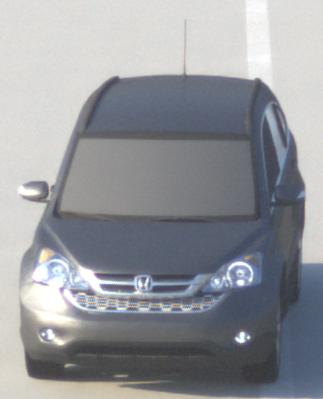
Make: Honda
Model: CR-V
Detailed model: CR-V (III) (04/10 - 10/12)
Model produced from: 2010
Model produced until: 2012
Doors: 5
Color: gray
Road condition: dry road
Daytime: sunrise or sunset
Contrast: medium contrast